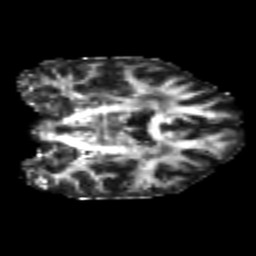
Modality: FA
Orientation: coronal
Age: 21
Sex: female
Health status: healthy
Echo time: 0.074 s